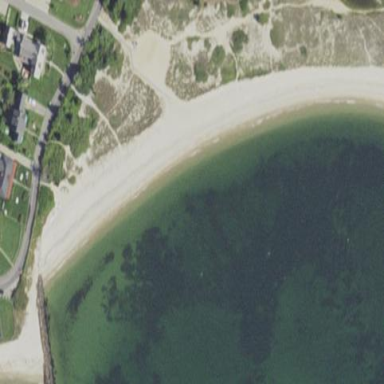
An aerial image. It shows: Sandy beach.